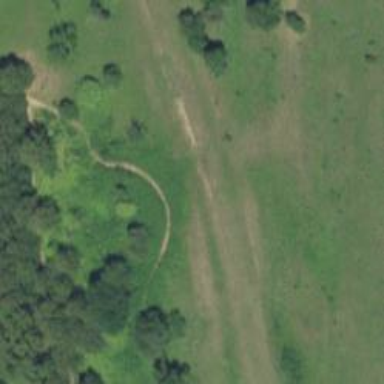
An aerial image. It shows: Path.